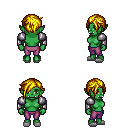
a pixel art fantasy rpg character, female body template, orc, green skin, steel arm armor, magenta pants, blonde pixie cut hairstyle, white slippers, four views (front, back, left, right), 2x2 character sprite sheet, small pixel art, hard edges, no anti-aliasing